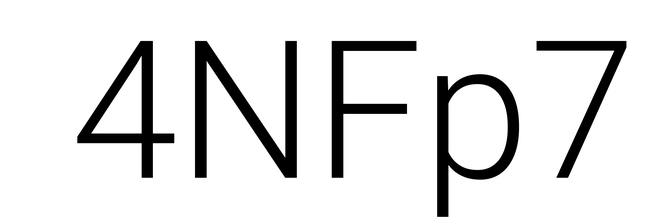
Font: Roboto_Light